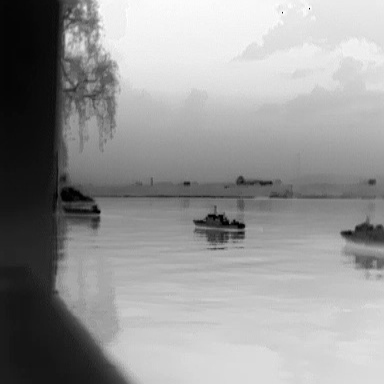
There are three objects shown in the infrared image, including a liner, and two warships.